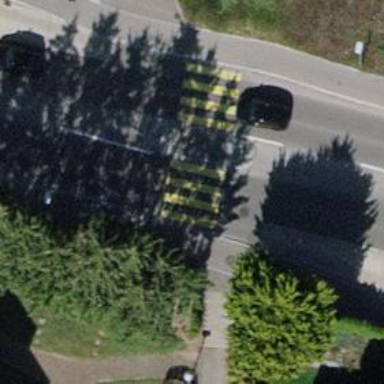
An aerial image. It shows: Uncontrolled zebra crossing with pedestrian island.